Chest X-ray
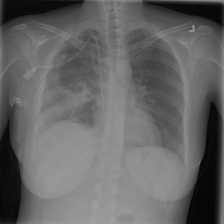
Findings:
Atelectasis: negative
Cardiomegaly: negative
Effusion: positive
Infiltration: positive
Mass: negative
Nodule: negative
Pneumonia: negative
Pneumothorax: negative
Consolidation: negative
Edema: negative
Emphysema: negative
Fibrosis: negative
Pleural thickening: negative
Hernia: negative